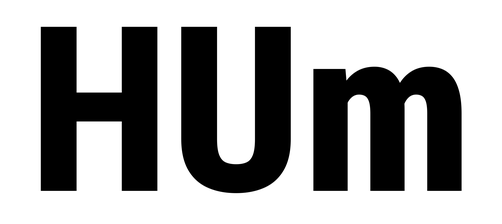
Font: Roboto_Condensed_ExtraBold